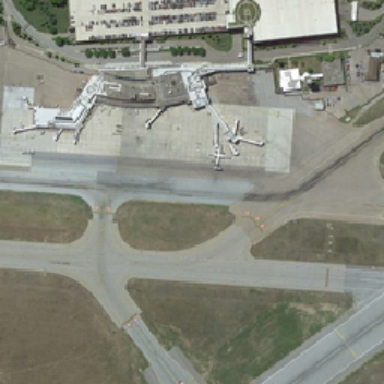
The airport and the plane are near a large parking lot surrounded by green trees .